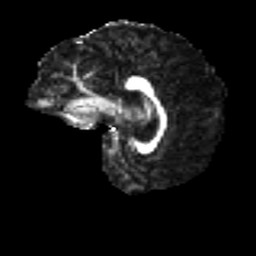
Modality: FA
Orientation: sagittal
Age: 52
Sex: female
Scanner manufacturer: ge
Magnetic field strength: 3 T
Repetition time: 7.8 s
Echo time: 0.0606 s